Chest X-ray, AP view. Patient: 9 years old, sex F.
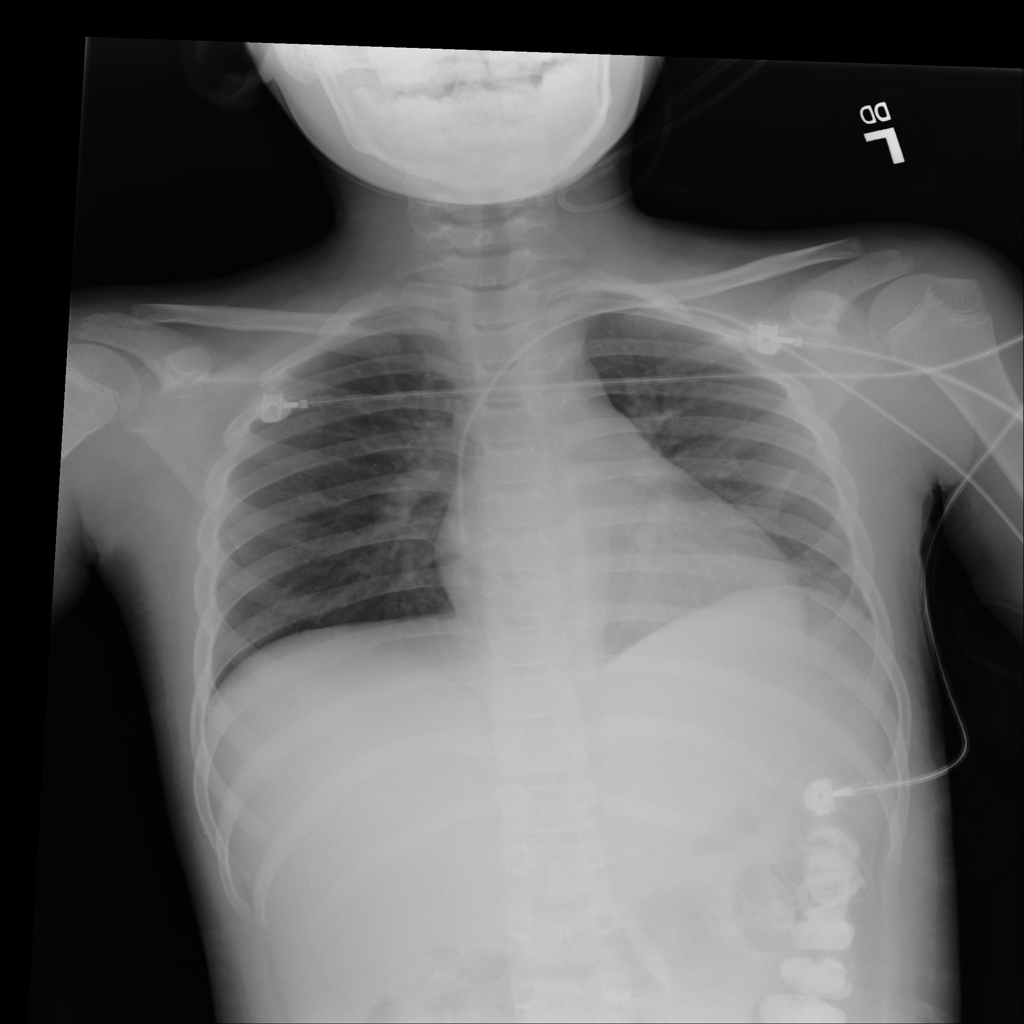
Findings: Atelectasis